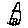
Label: house